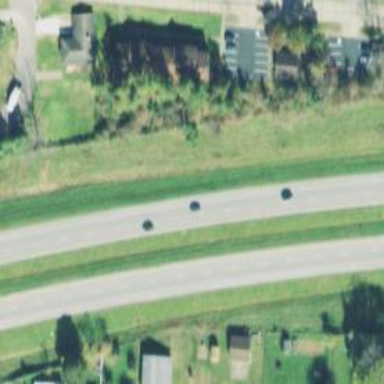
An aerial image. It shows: Trunk highway with expressway features.